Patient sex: F
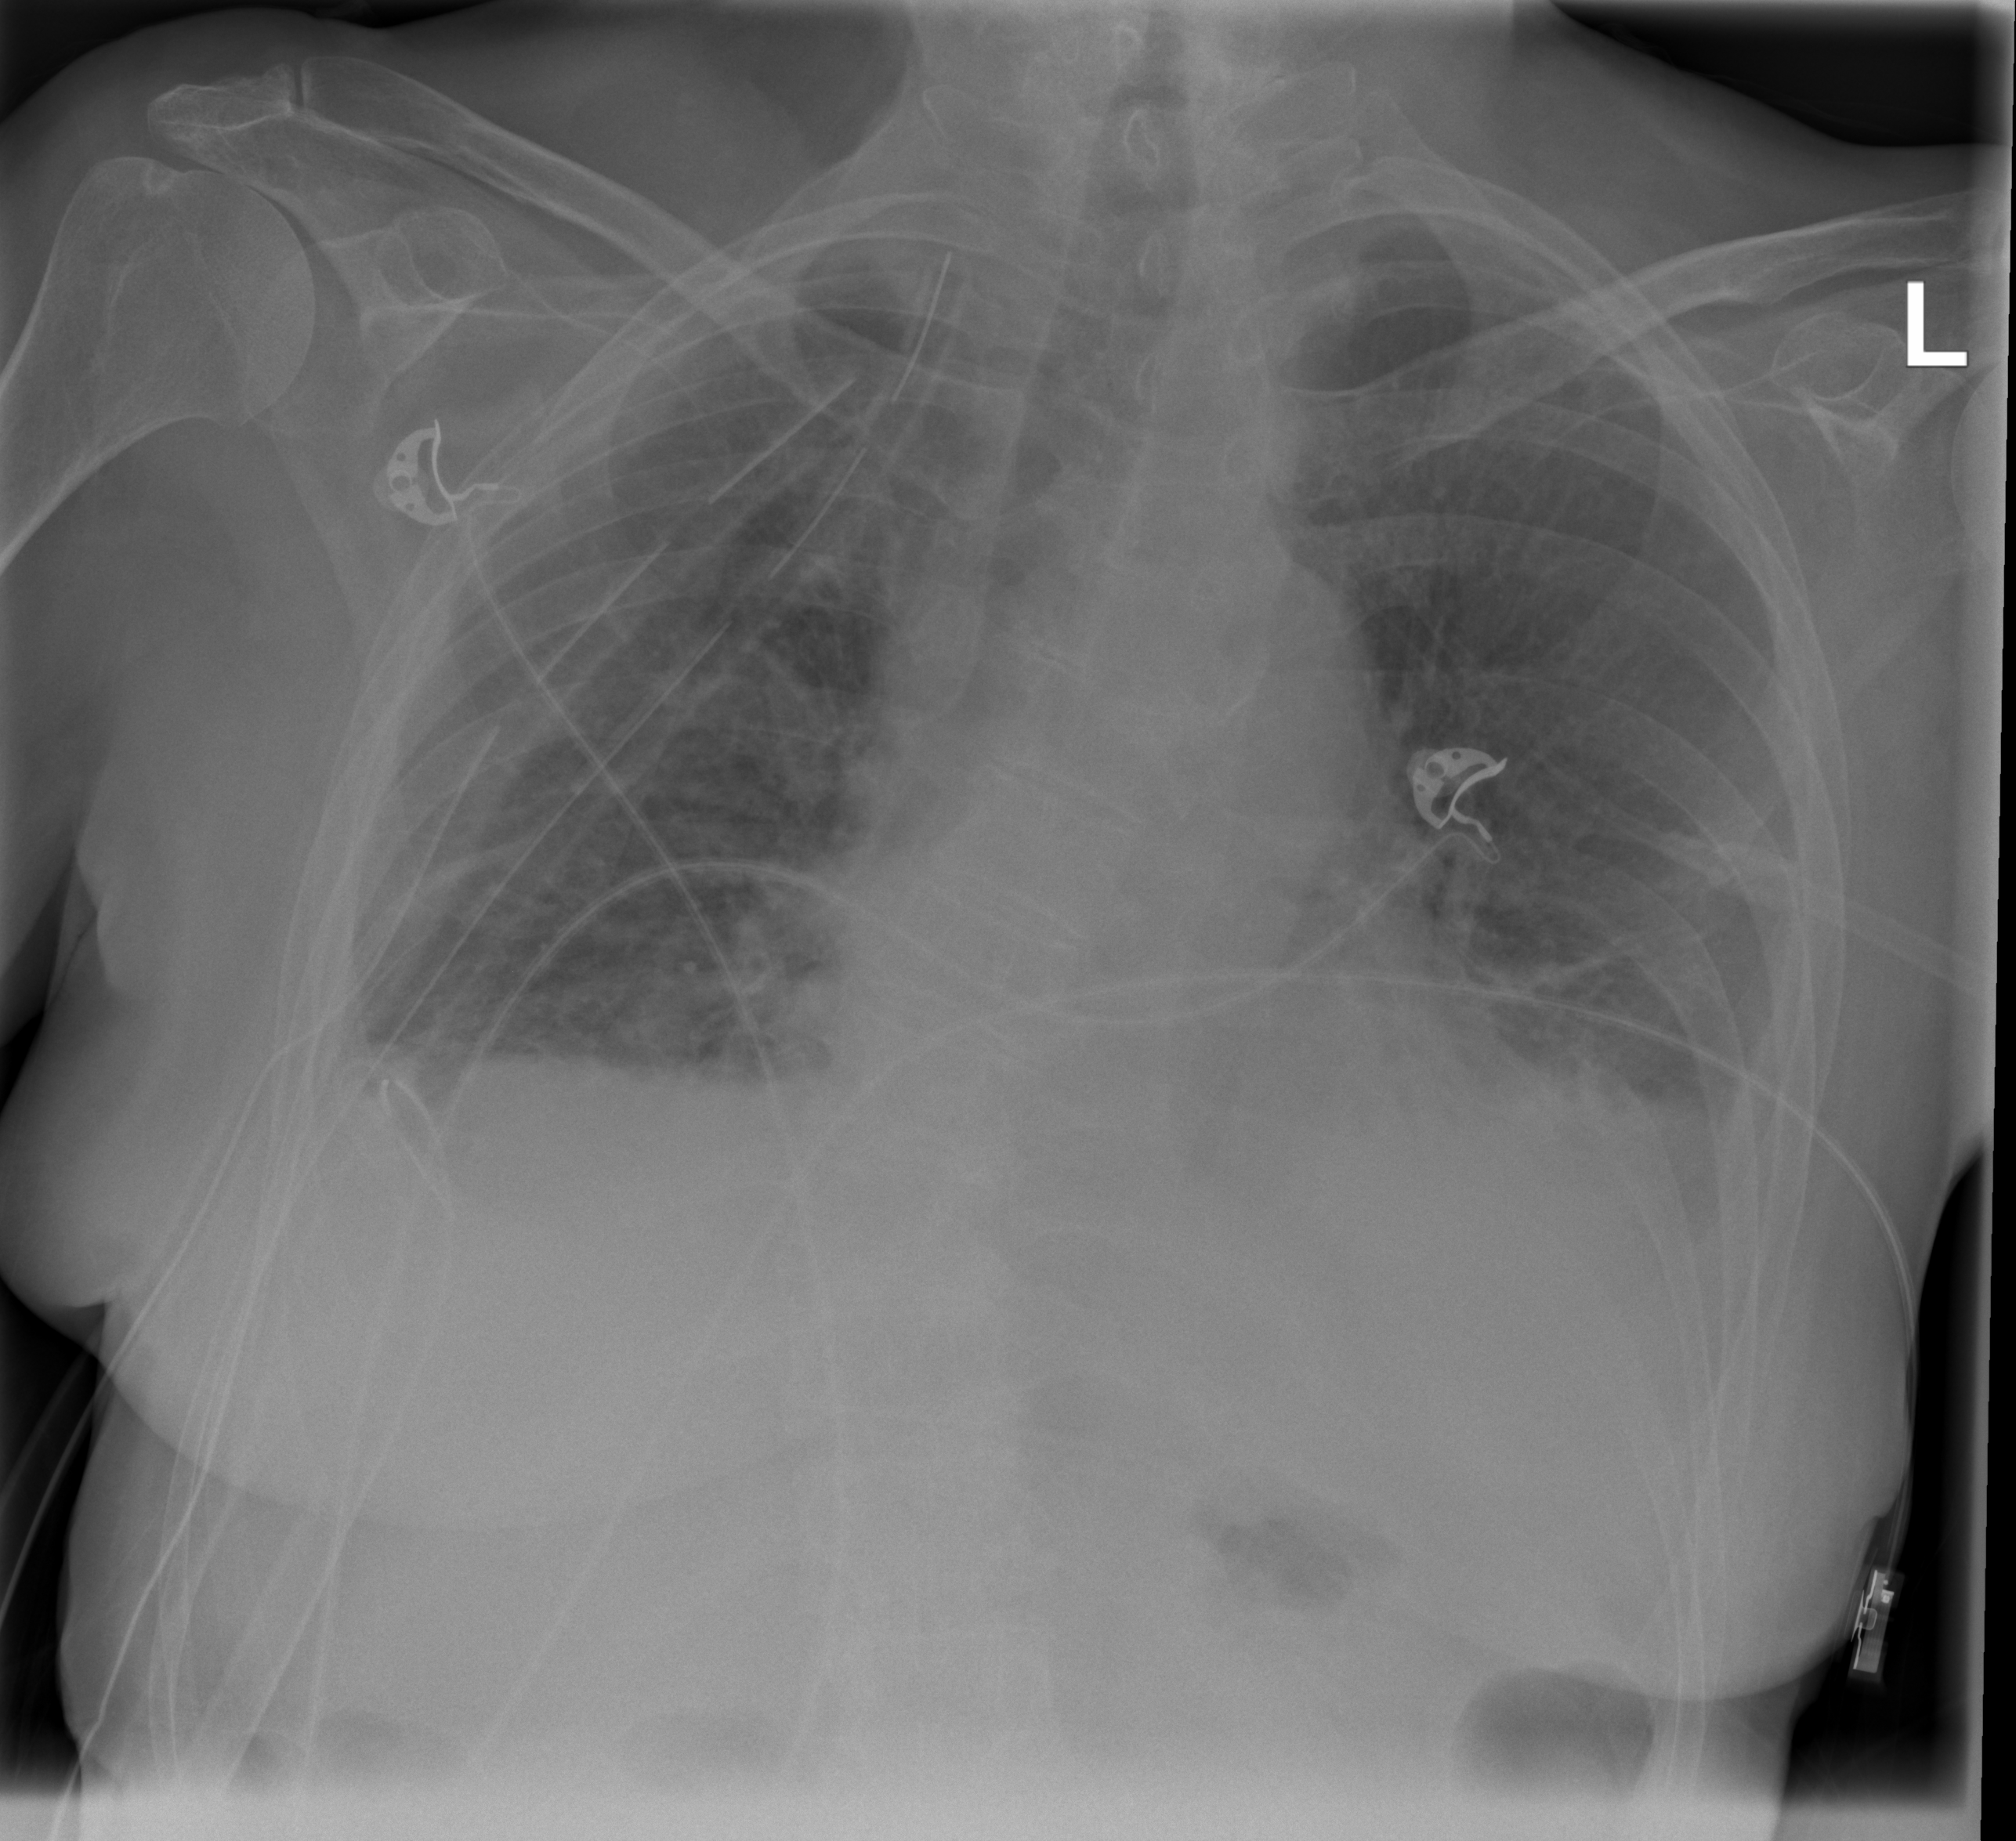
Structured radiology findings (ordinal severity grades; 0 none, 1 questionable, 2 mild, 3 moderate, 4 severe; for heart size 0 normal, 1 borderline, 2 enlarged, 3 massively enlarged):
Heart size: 2
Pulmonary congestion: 2
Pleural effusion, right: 2
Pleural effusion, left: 2
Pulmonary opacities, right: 2
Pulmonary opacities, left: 2
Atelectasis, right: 2
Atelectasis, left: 2